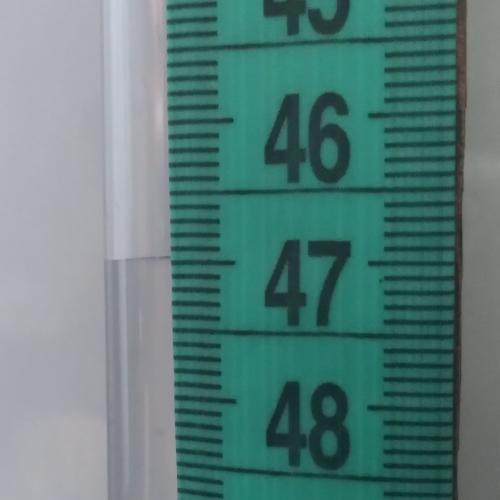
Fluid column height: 47.0 cm